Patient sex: M
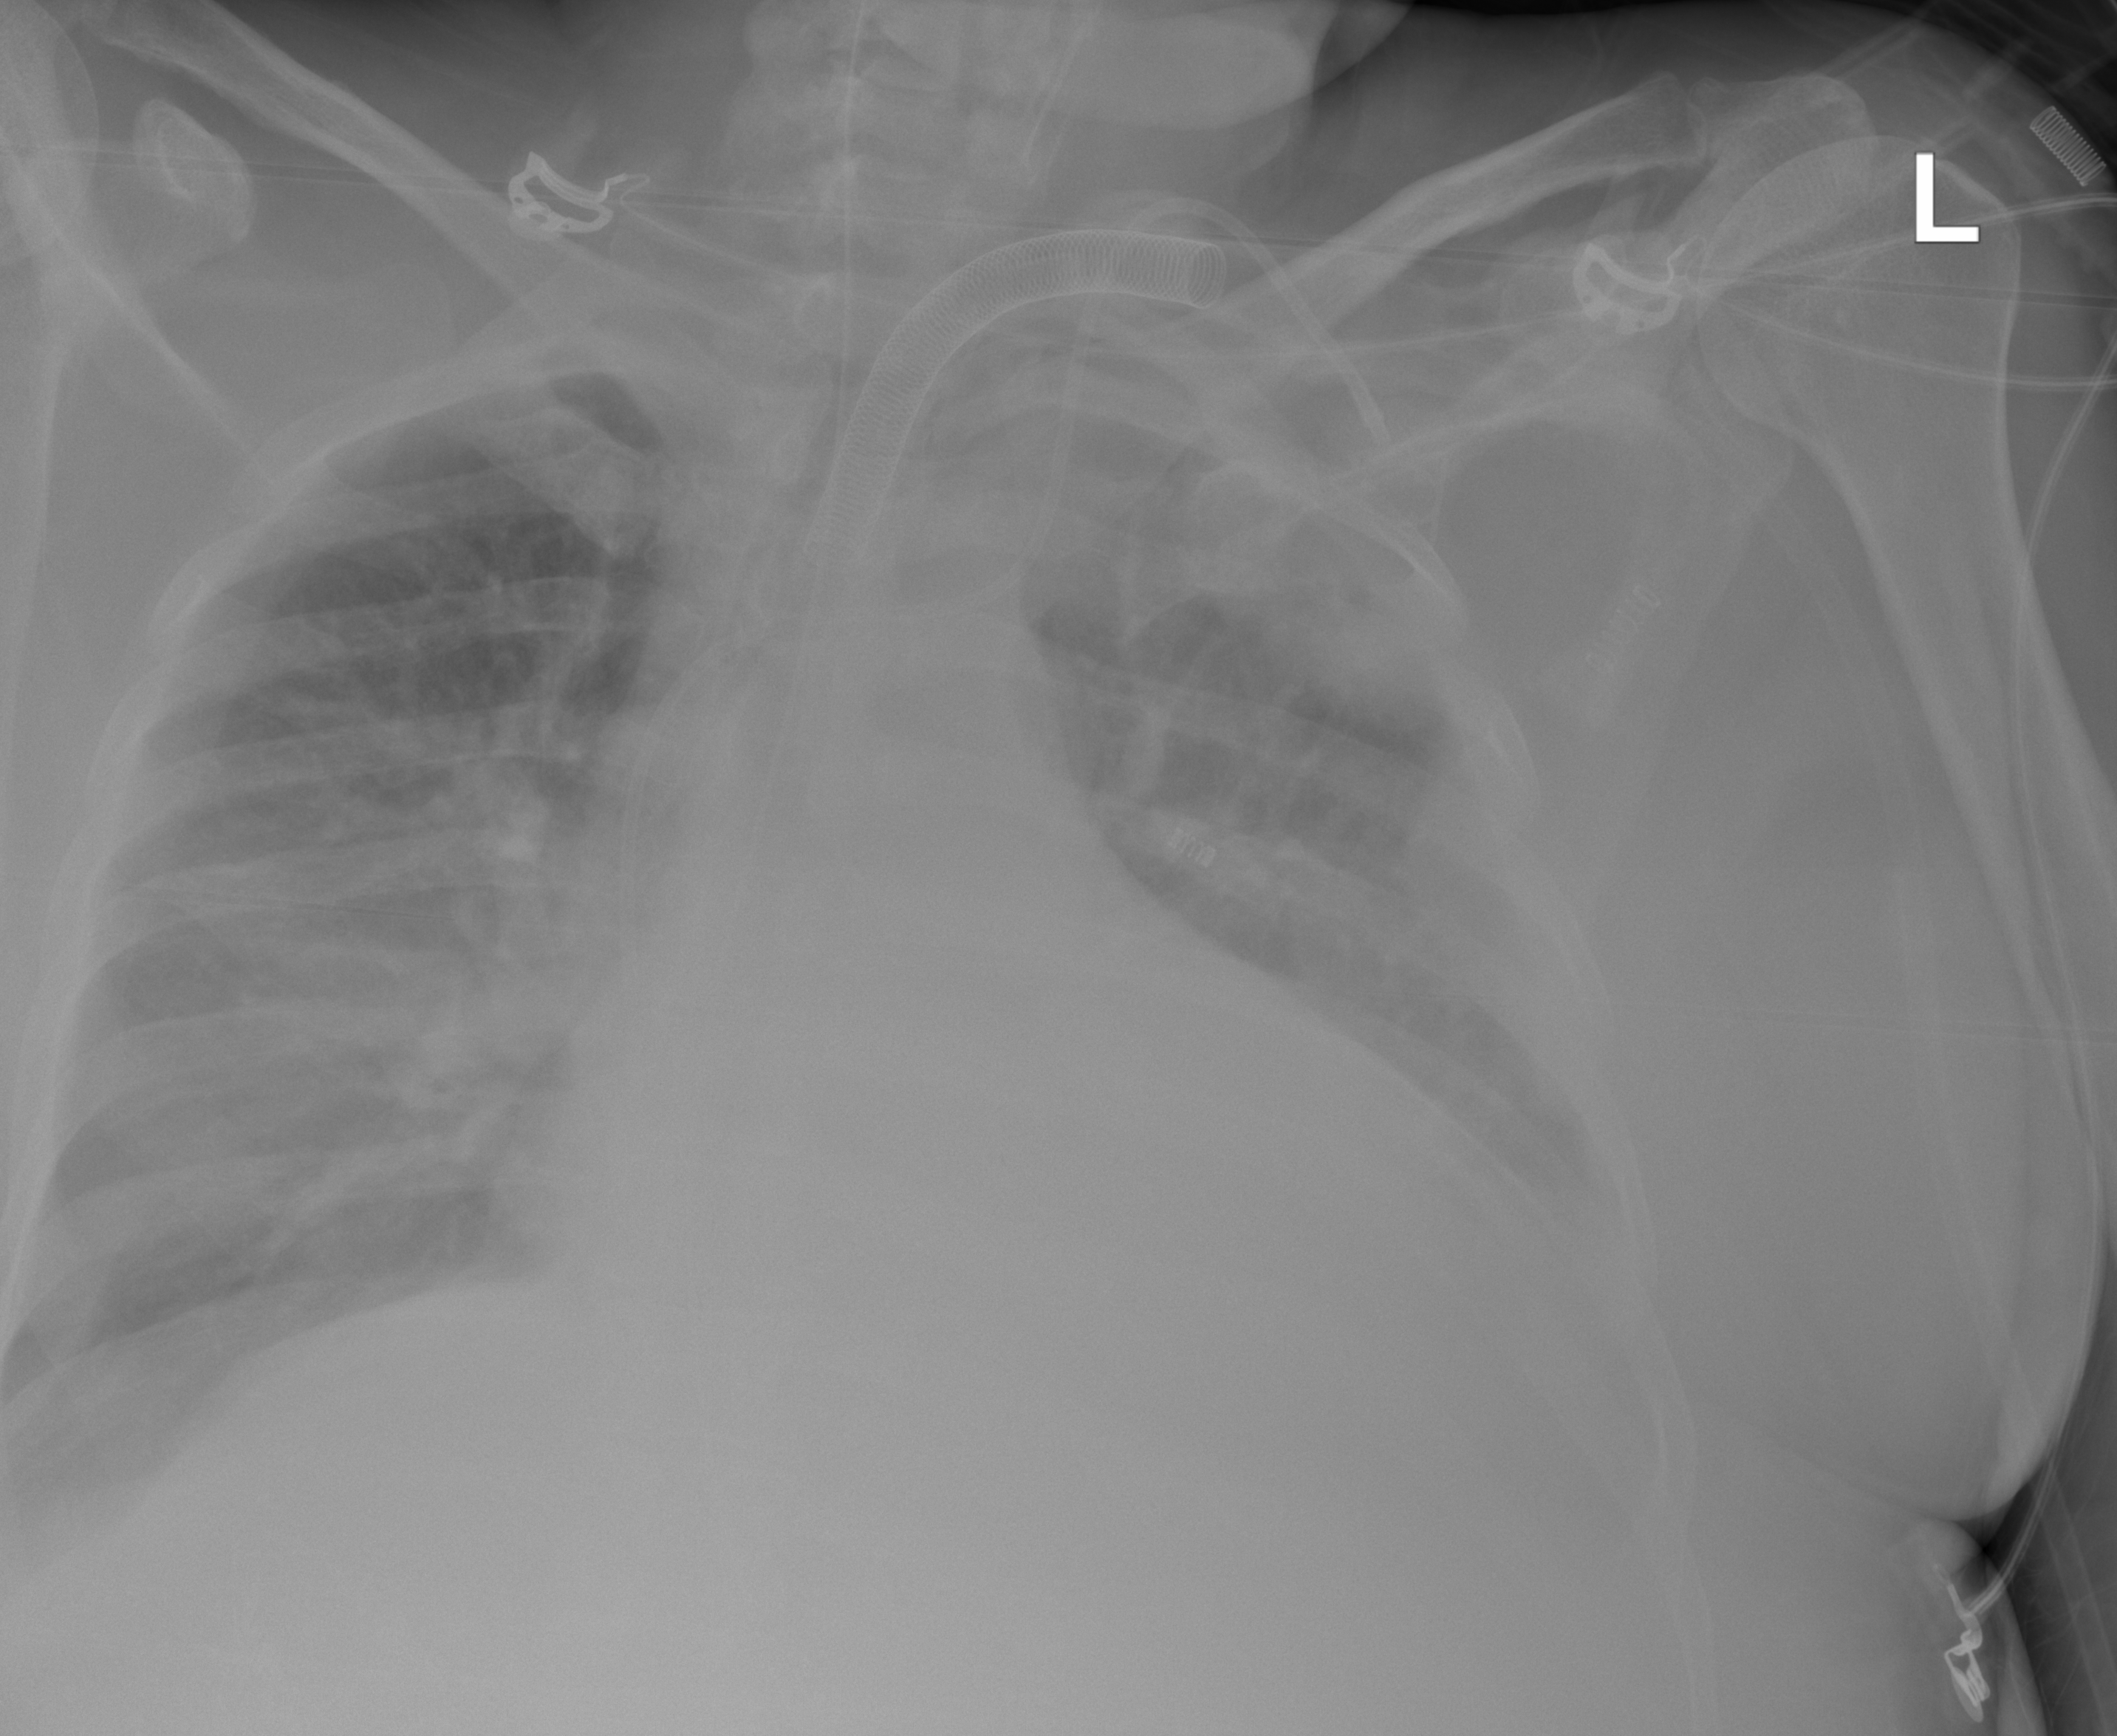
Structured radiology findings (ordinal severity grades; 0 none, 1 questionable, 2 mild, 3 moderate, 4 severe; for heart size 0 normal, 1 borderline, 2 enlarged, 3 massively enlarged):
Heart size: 2
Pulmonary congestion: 2
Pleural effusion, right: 2
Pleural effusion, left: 2
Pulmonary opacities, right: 3
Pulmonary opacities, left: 0
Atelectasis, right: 2
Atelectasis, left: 2